Question: I am trying to change an ActiveX TreeView Node Background colour, using VBScript. I thought it would be as easy as this: 'Node.BackColor = vbBlue' But clearly it is not. I am struggling to find documentation on this control.
This is my code so far:
'''
Set Node = TreeView1.Nodes.Add("T" & CStr(ParentNodeID),4,"T" & CStr(NewNodeID),NodeText,CInt(ImageNumber),CInt(SelectedImageNumber))
Node.Tag = Tag
Node.BackColor = vbBlue
'''
This is the error I am getting when running this code:

Not sure what else I can do?
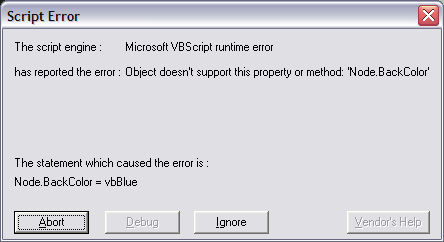
Answer: I found a useful documentation on this control here <URL>. And my code would have worked, only with a newer version of the control. I had an older version and that was my only problem. I used 'Microsoft TreeView Control 6.0', and my older version was 'Microsoft TreeView Control 5.0'.